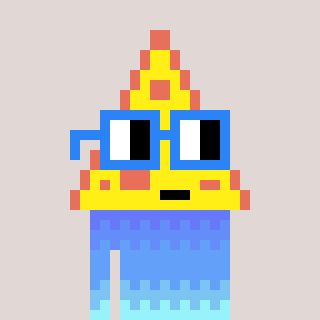
a pixel art character with square blue glasses, a pizza-shaped head and a cold-colored body on a warm background